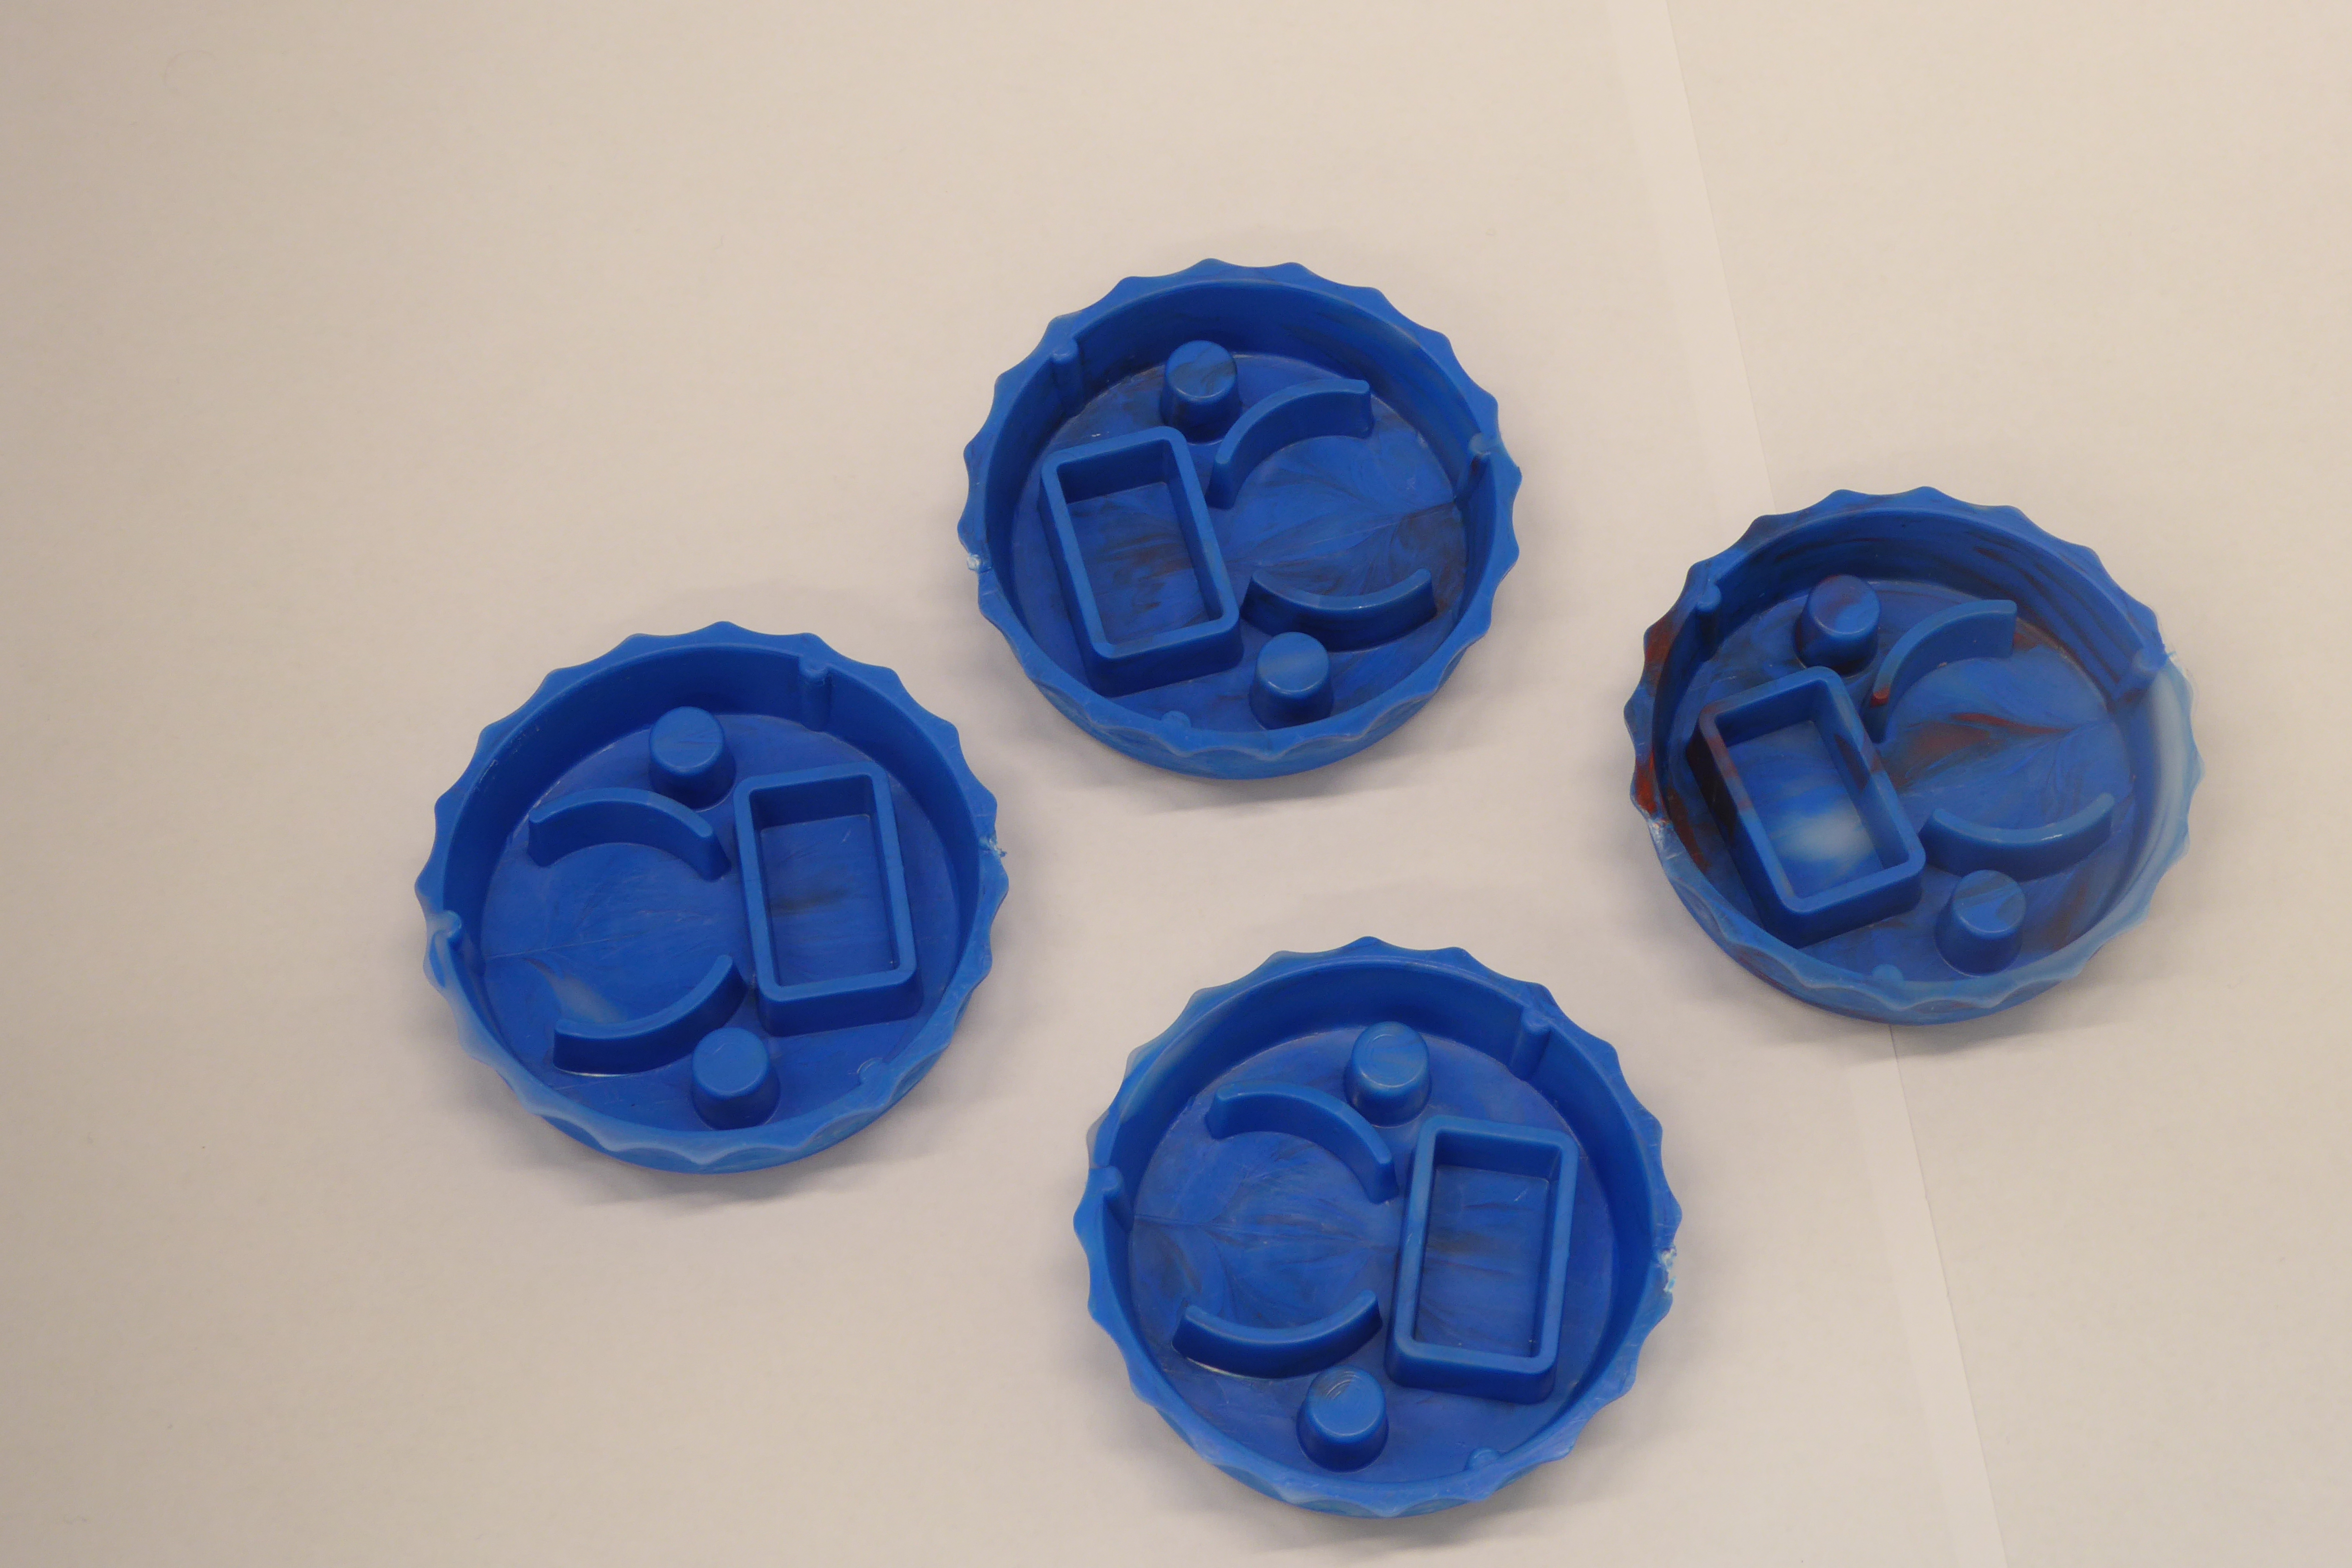
Label: Bottle Opener - Cover